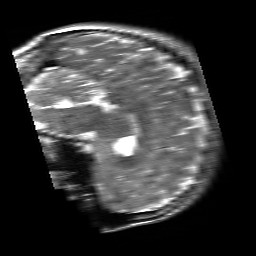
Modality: T2w
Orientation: sagittal
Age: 22
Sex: male
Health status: healthy
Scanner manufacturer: siemens
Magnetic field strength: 3 T
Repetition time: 4.01 s
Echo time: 0.116 s